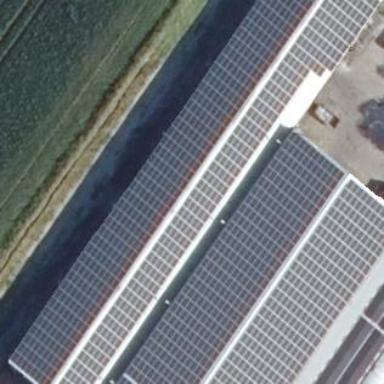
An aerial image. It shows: Industrial building with small solar photovoltaic panel generator that produces electricity.